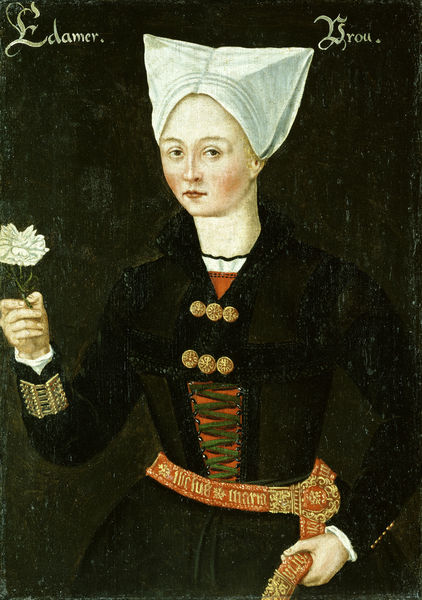
Titel: Vrouw uit Edam
Standort: Amsterdam
Institution: Rijksmuseum
Schlagwörter: dunkel, hand, weiß, blume, frau, hut, schwarz, dame, gürtel, rot, haube, malerei, kappe, gesicht, bildnis, hals, portrait, gold, renaissance, schrift, mieder, rüsche, knöpfe, stiel, schwarz weiss, ölmalerei, nelke, schnürung, renassance, hochzeitsbild, edamer, rüxhe, schpruchband